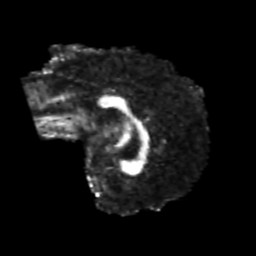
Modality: FA
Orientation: sagittal
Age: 24
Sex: male
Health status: healthy
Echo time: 0.074 s